Milling tool wear sample.
Tool blade image: 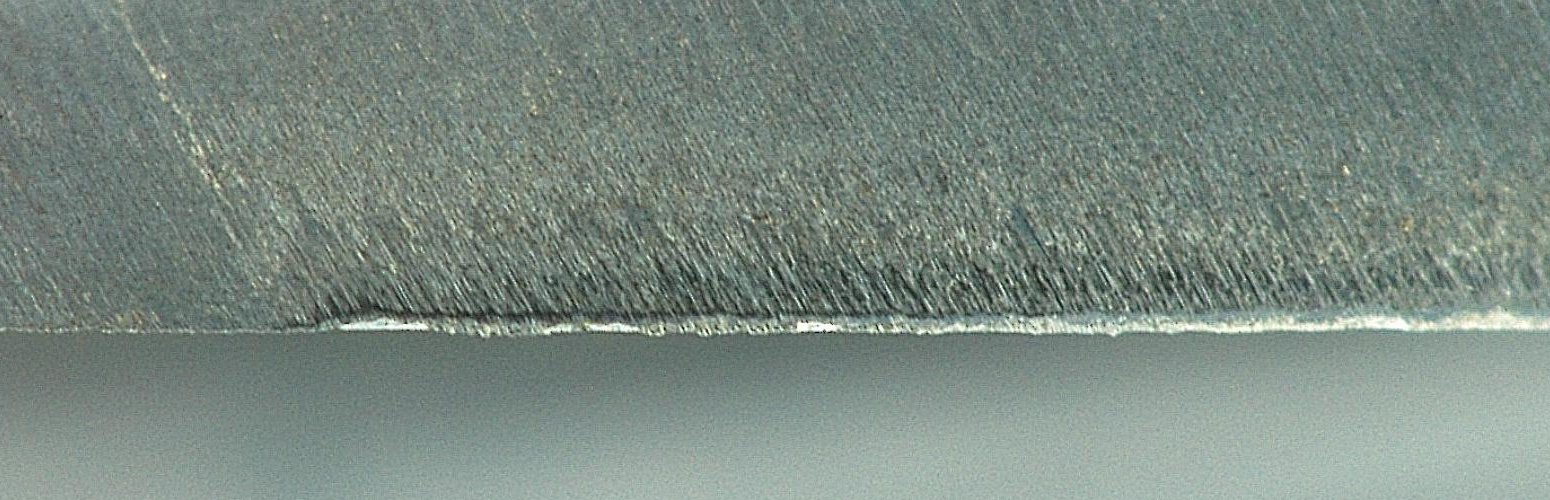
Chip image: 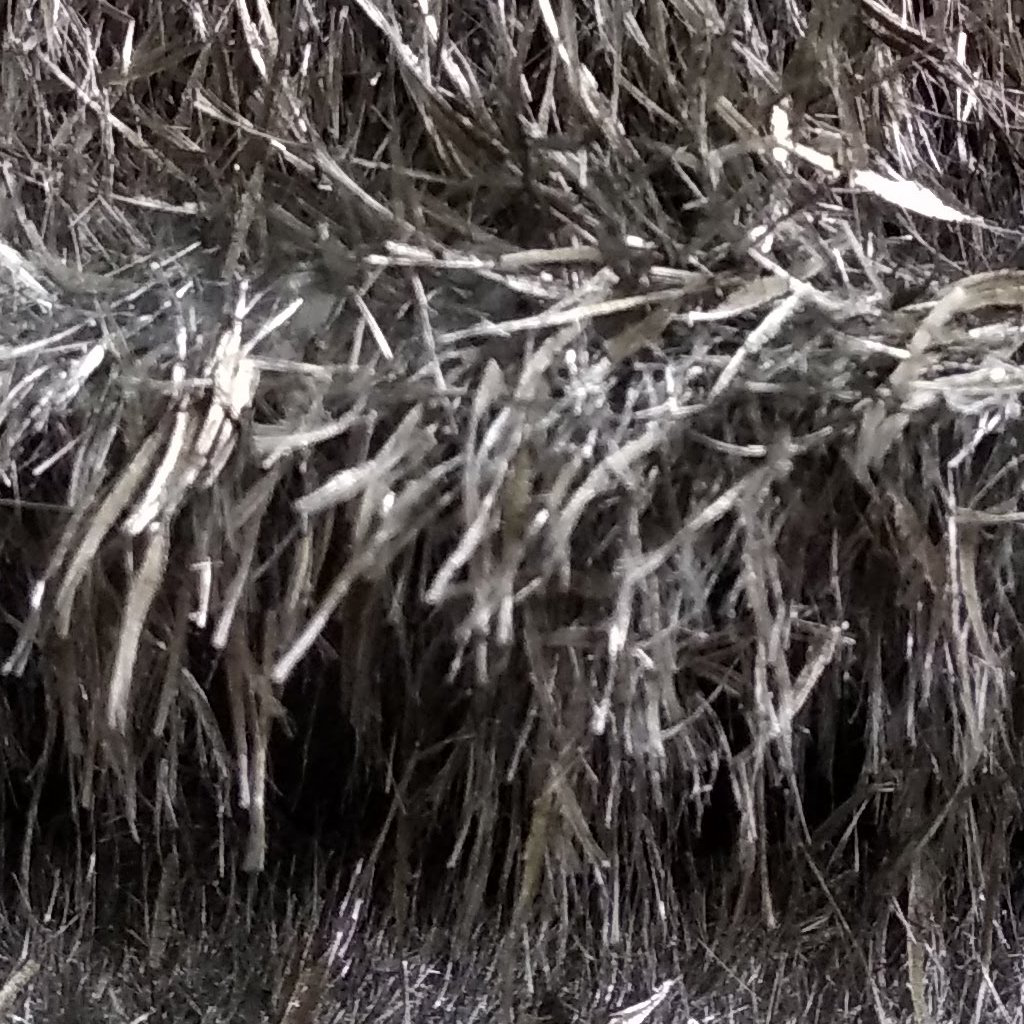
Workpiece image: 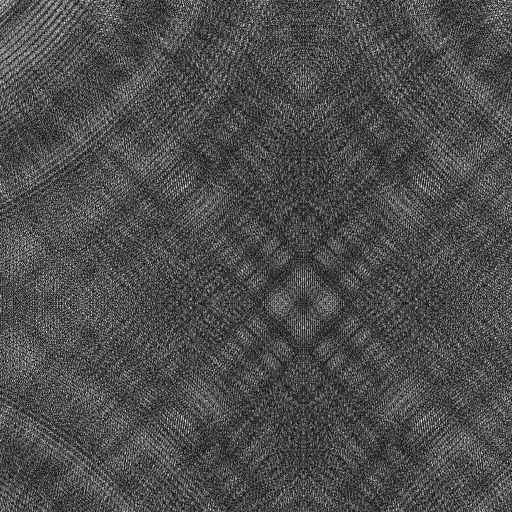
Tool wear state: sharp
Gaps: 0
Flank wear: 43.52
Overhang: 17.74
Force-signal Mel-spectrograms (X, Y, Z axes): 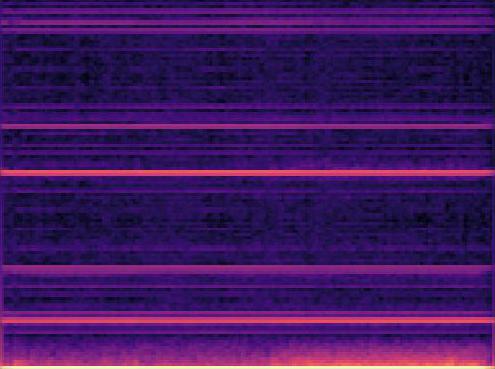 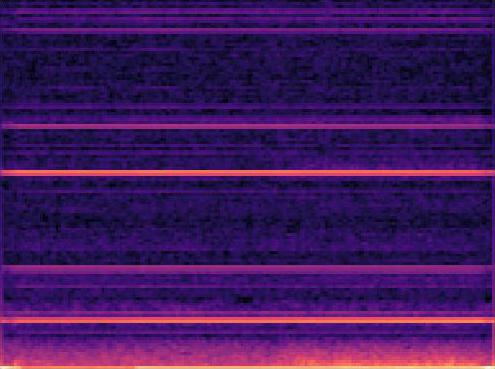 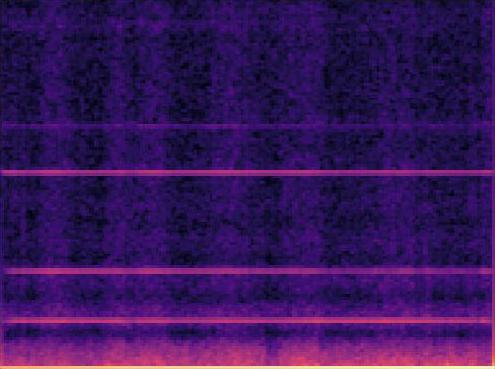
Force-signal scalograms (X, Y, Z axes): 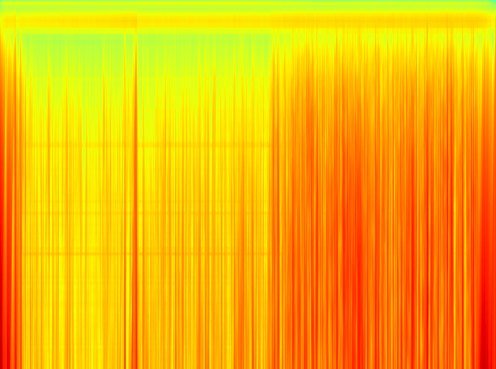 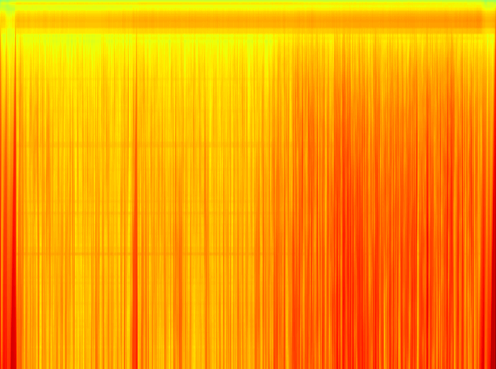 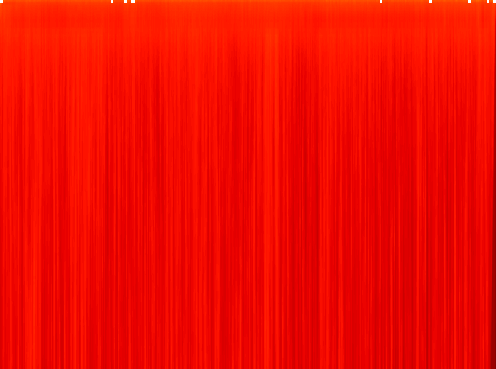
Force phase: initial_break_in_wear